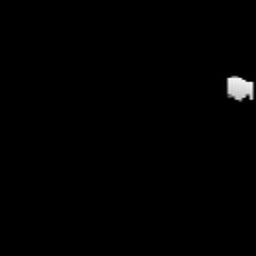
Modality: T2w
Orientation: sagittal
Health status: healthy
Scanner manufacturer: siemens
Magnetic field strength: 3 T
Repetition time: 12 s
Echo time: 0.092 s